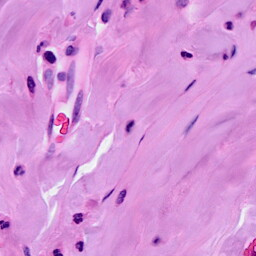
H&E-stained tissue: Breast